Aerial crown-view tile of a tropical tree (Barro Colorado Island, Panama), acquired 20241112:
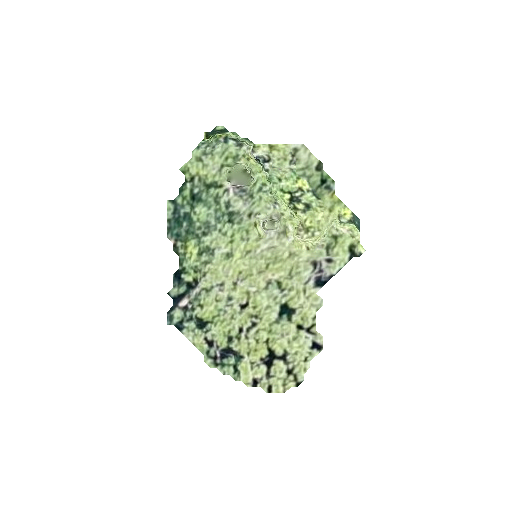
Species: Protium stevensonii
GBIF accepted scientific name: Tetragastris panamensis
Crown area: 55.66 m²